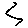
Label: zigzag